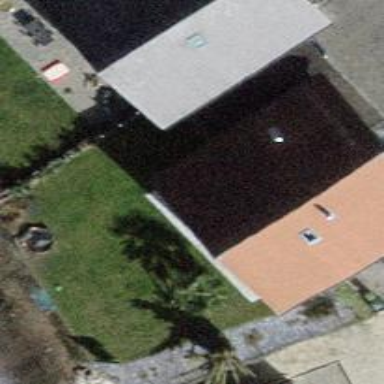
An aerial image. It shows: Residential house.